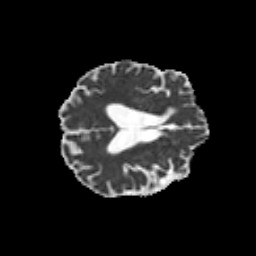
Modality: MD
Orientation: axial
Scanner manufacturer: siemens
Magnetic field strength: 3 T
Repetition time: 6.8 s
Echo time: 0.093 s